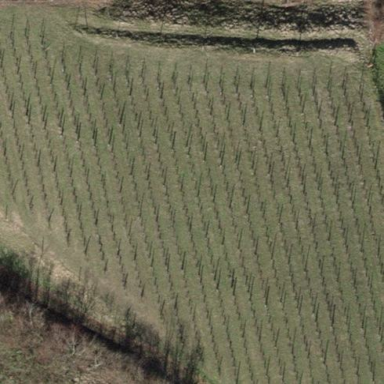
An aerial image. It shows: Vineyard where grapes are grown.